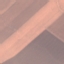
Land use / land cover: AnnualCrop